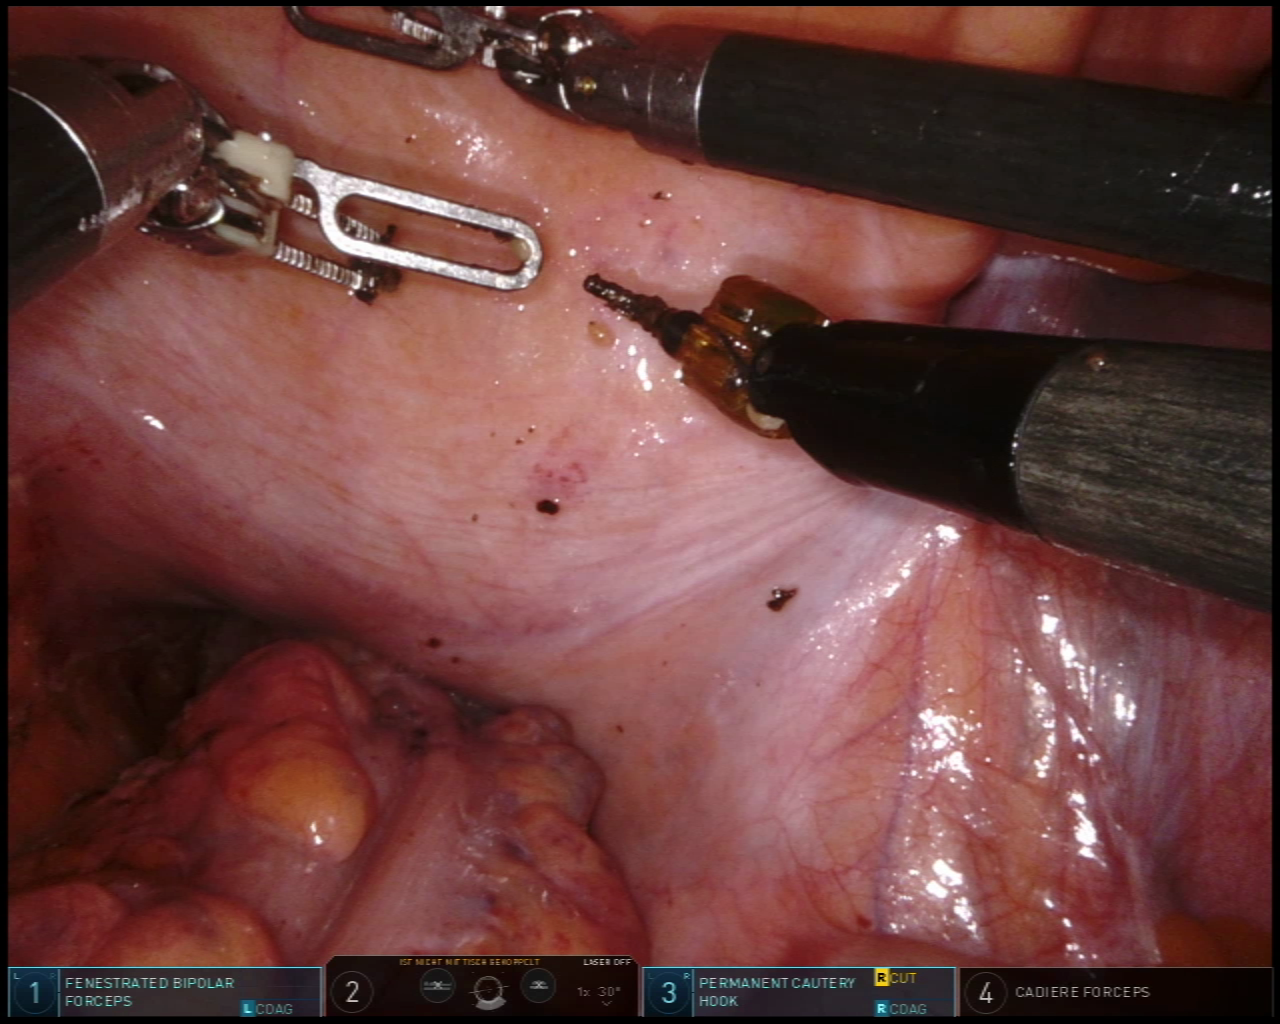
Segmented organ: colon
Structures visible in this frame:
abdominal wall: yes
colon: yes
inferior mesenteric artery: no
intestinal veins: no
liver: no
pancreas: no
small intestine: no
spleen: no
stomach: no
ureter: no
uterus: no
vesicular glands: no